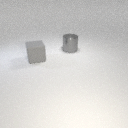
large gray rubber cube in front of large gray metal cylinder